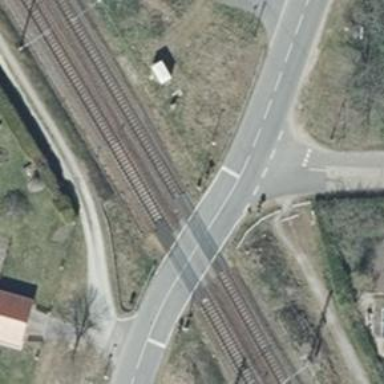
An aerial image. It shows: Railway level crossing.